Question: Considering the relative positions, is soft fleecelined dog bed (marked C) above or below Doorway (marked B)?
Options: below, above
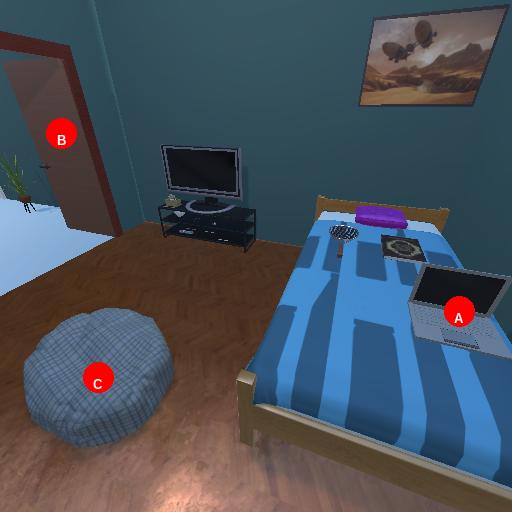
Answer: below